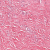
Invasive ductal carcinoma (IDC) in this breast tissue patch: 0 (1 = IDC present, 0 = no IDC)